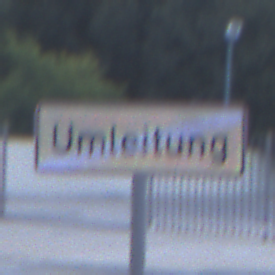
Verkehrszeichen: EndeDerUmleitungsankuendigung
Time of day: SunriseSunset
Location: Outdoor (Suburban)
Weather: PartlyCloudy
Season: NotSpecified
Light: Natural